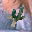
Label: 4